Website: lowes
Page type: delivery-shipping
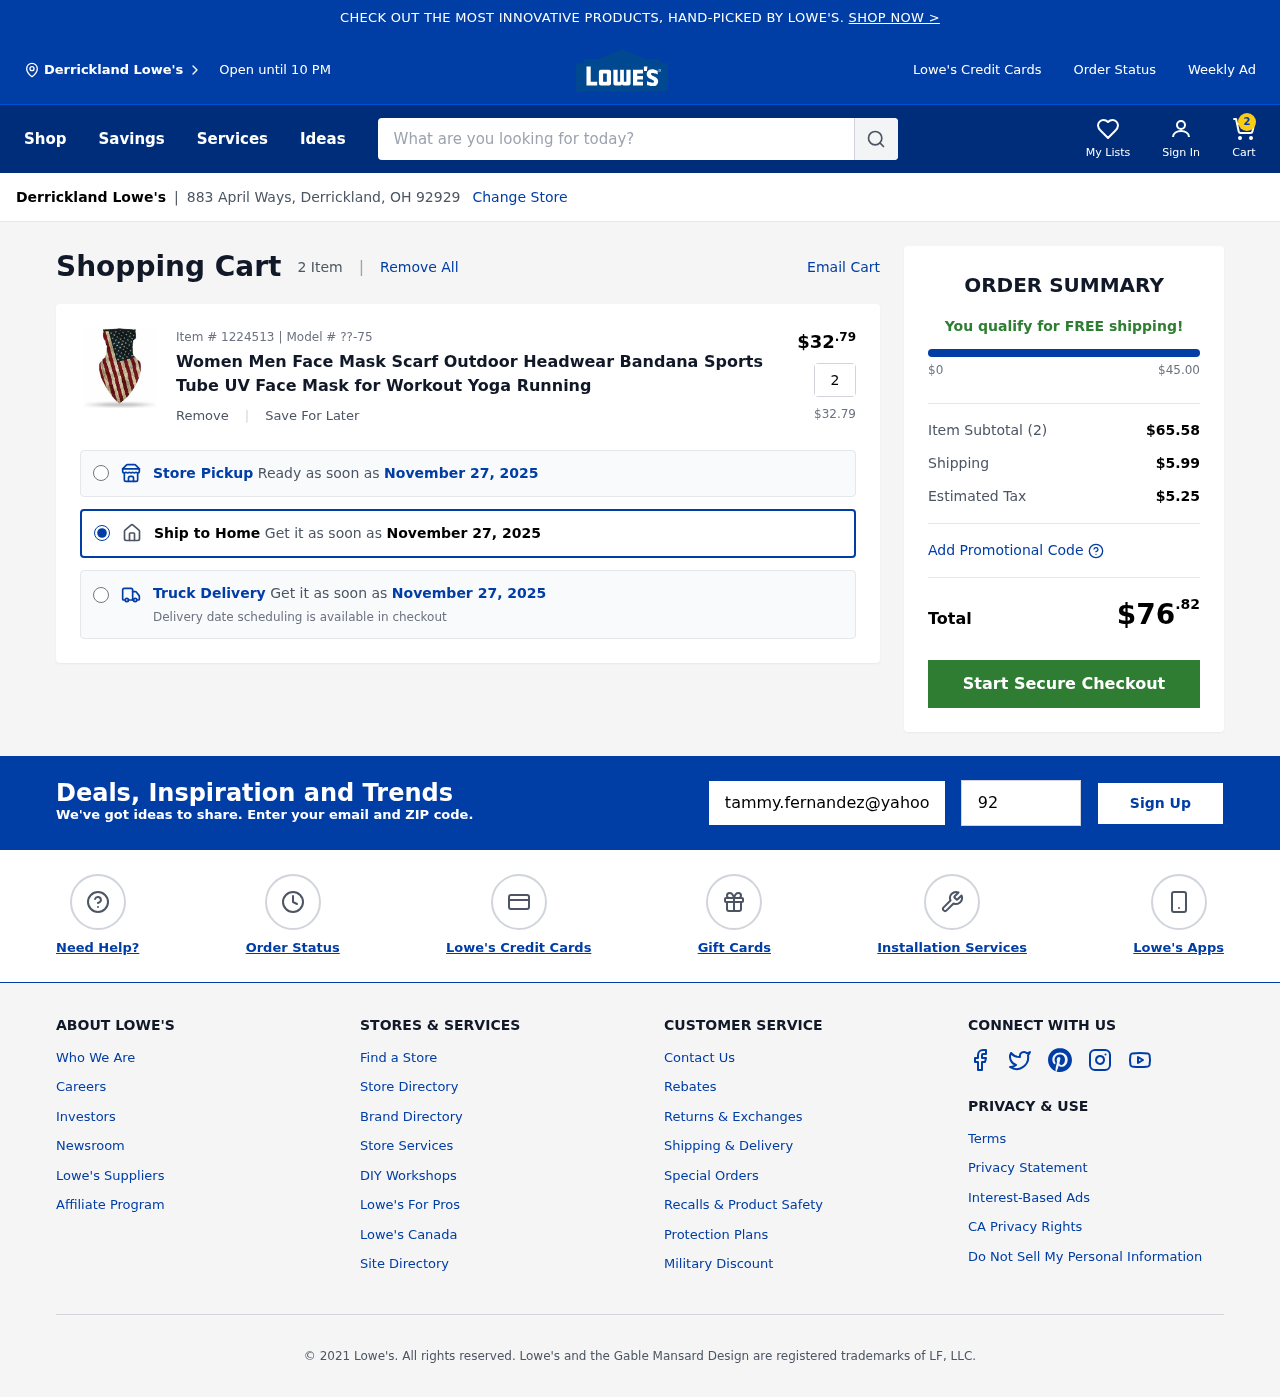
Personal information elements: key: PII_CITY
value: Derrickland
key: PII_EMAIL
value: tammy.fernandez@yahoo.com
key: PII_POSTCODE
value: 92929
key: PII_STREET
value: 883 April Ways
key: PII_CITY2
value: Derrickland
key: PII_CITY_STATE_ZIP
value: Derrickland, OH 92929
Product elements: key: PRODUCT1_NAME
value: Women Men Face Mask Scarf Outdoor Headwear Bandana Sports Tube UV Face Mask for Workout Yoga Running
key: PRODUCT1_PRICE
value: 32.79
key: PRODUCT1_QUANTITY
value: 2
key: PRODUCT1_MODEL
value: ??-75
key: PRODUCT1_PRICE2
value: $32.79
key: PRODUCT1_ITEM_NUMBER
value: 1224513
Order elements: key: ORDER_NUM_ITEMS
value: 2
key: ORDER_DELIVERY_DATE
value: November 27, 2025
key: ORDER_DELIVERY_DATE2
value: November 27, 2025
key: ORDER_DELIVERY_DATE3
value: November 27, 2025
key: ORDER_SUBTOTAL
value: $65.58
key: ORDER_SHIPPING_COST
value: $5.99
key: ORDER_TAX
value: $5.25
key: ORDER_TOTAL
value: $76.82
Search elements: key: HEADER_SEARCH
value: What are you looking for today?